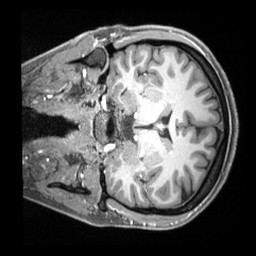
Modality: T1w
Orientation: coronal
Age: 28
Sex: female
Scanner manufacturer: siemens
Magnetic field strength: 3 T
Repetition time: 2.4 s
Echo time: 0.00226 s